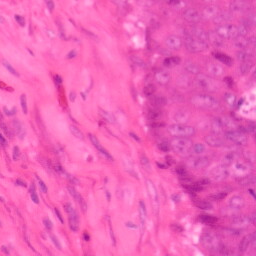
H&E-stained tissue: Colon